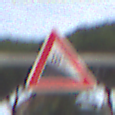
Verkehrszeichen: Gefaelle10
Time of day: MorningAfternoon
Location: Outdoor (Suburban)
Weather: PartlyCloudy
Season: NotSpecified
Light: Natural